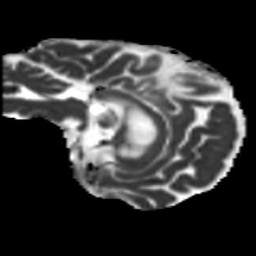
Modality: MD
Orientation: sagittal
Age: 68
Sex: female
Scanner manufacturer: siemens
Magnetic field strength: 3 T
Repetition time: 5.25 s
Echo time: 0.08 s